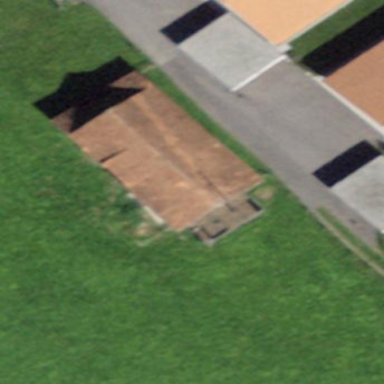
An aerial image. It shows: Rural barn.